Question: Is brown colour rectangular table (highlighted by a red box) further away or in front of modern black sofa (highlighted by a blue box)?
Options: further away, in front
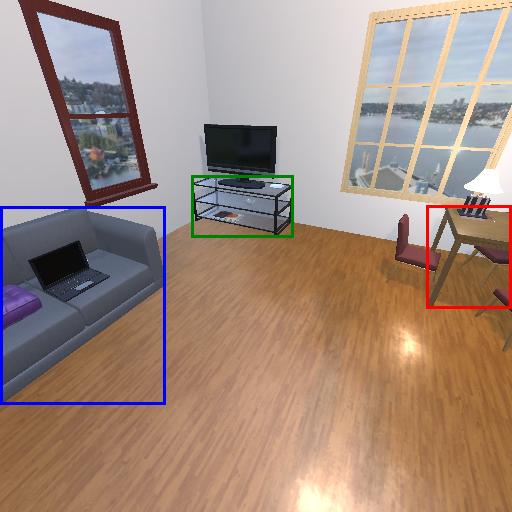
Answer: further away